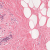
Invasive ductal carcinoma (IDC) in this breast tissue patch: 0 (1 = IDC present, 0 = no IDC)